Question: I am new to iOS and Swift.
I am not able to get the data which I manually entered in multiple UITextFiled present in a cell in my UICollectionView
I want to get the data from each text field continuously as soon as the user starts editing the text and then push it inside the variable in the object.

For example, the image provided in the above link is a sample of a cell, this cell holds multiple textfields, labels and buttons
Now I want to get all the data from each cell and store it in an array of object
'''
extension SampleViewController:UICollectionViewDelegate,UICollectionViewDataSource, UICollectionViewDelegateFlowLayout{
func collectionView(_ collectionView: UICollectionView, numberOfItemsInSection section: Int) -> Int {
return 10
}
func collectionView(_ collectionView: UICollectionView, cellForItemAt indexPath: IndexPath) -> UICollectionViewCell {
let cell=collectionView.dequeueReusableCell(withReuseIdentifier: "cell", for: indexPath) as! SampleCollectionViewCell;
return cell;
}
}
'''
'''
class Singleton{
static let shared = Singleton()
var list = [CellFields].self
}
class CellFields {
var button1:bool
var button2:bool
var dropdown:String
var field1:String
var field2:String
var field3:String
var label1:String
var label2:String
}
'''
'''
class MySampleCollectionViewCell: UICollectionViewCell {
@IBOutlet weak var dropdown: DropDown!
@IBOutlet weak var field1: UITextField!
@IBOutlet weak var field2: UITextField!
@IBOutlet weak var field3: UITextField!
@IBOutlet weak var label1: UILabel!
@IBOutlet weak var label2: UILabel!
@IBOutlet weak var button1: UIButton!
@IBOutlet weak var button2: UIButton!
}
'''
I have tried all the delegate methods yet still I am not able to achieve what I want.
'''
Singleton.shared.list
[0]
dropdown = "Dropdown"
field1 = "Something"
field2 = "Random"
field3 = "Another"
label1 = "Label"
label2 = "Label2"
button1 = true
button2 = false
[1]
dropdown = "Dropdown1"
field1 = "Something1"
field2 = "Random2"
field3 = "Another3"
label1 = "Label4"
label2 = "Label3"
button1 = false
button2 = true
...
...
...
'''
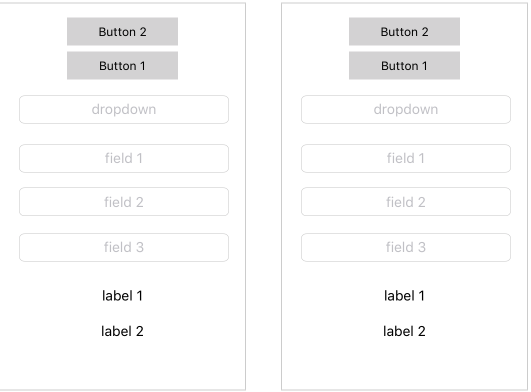
Answer: Create something similar to the following:
'''
// create your own delegate type for the cell
protocol MyCellDelegate {
func myTextFieldChanged(_ tf: UITextField) // call when the textfield changes
func myOtherTextFieldChanged(_ tf: UITextField) // call when the other textfield changes
func myToggleChanged(_ sw: UISwitch) // call when the switch changes
}
class MyCell: UICollectionViewCell {
@IBOutlet private var myTextField: UITextField!
@IBOutlet private var myOtherTextField: UITextField!
@IBOutlet private var myToggle: UISwitch!
private var _delegate: MyCellDelegate? // instance of above protocol type, this will generally be your VC
func initialize(withDelegate delegate: MyCellDelegate) {
myTextField.delegate = self
myOtherTextField.delegate = self
self._delegate = delegate // a textfield uses a delegate pattern
self.myToggle.addTarget(self, action: #selector(toggleValueChanged(_:)), for: .valueChanged) // a switch uses this target/selector pattern
}
}
// I like putting delegate implementations in extensions
extension MyCell: UITextFieldDelegate {
// called when a textfield changes
func textFieldDidEndEditing(_ textField: UITextField) {
if textField == myTextField {
_delegate?.myTextFieldChanged(textField) // call the protocol's method to signal the VC of the change
}
if textField == myOtherTextField {
_delegate?.myOtherTextFieldChanged(textField) // call the protocol's method to signal the VC of the change
}
}
}
extension MyCell {
// @objc is required for the target/selector pattern
@objc func toggleValueChanged(_ toggle: UISwitch) {
if toggle == myToggle {
_delegate?.myToggleChanged(toggle)
}
}
}
'''
Then in your VC's cellForItemAt:
'''
let cell=collectionView.dequeueReusableCell(withReuseIdentifier: "cell", for: indexPath) as! SampleCollectionViewCell;
cell.initialize(withDelegate: self)
return cell;
'''
And also in your VC, make it a 'MyCellDelegate' with:
'''
extension SampleViewController: MyCellDelegate{
func myTextFieldChanged(_ tf: UITextField) {
// save new textfield value
}
func myOtherTextFieldChanged(_ tf: UITextField) {
// save new other textfield value
}
func myToggleChanged(_ sw: UISwitch) {
// save new toggle value
}
}
'''
Ideally, you would create a single method that updates your entire form at once, but that really depends on what kind of data you have and what is optional and whatnot, I'll leave that as a challenge. But at least from this you should be able to get your form working and understand what is going on with all the delegate stuff.